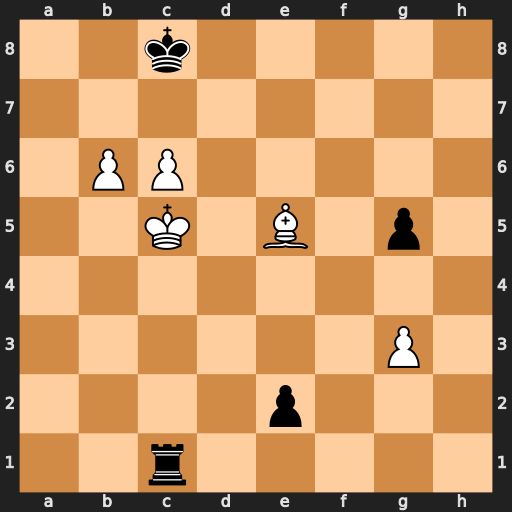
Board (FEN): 2k5/8/1PP5/2K1B1p1/8/6P1/4p3/2r5
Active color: w
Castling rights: -
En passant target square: -
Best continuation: Kd5 Kd8 b7 Ke7 Bd6+ Kf6 Bb4 e1=Q Bxe1